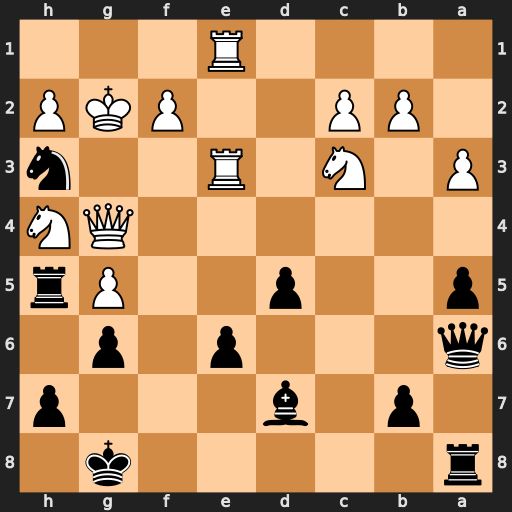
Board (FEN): r5k1/1p1b3p/q3p1p1/p2p2Pr/6QN/P1N1R2n/1PP2PKP/4R3
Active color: b
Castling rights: -
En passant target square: -
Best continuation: Rxg5 Qxg5 Nxg5